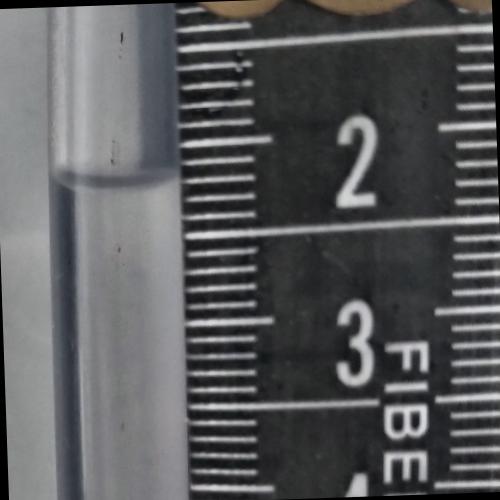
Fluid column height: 2.2 cm